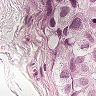
Metastatic tissue present: yes